Question: Basically I'm trying to create this:

This is what I have so far: <URL>.
Basically I have tried setting the label and inputs to 'display:block;' and making the inputs have 'width:100%;'. But that of course makes the inputs break to a new line. Then I tried adding 'white-space:nowrap;' to the p tags and that almost gets the effect that I need, but the inputs then go outside of the container bounds.
Any idea how to do something like this?
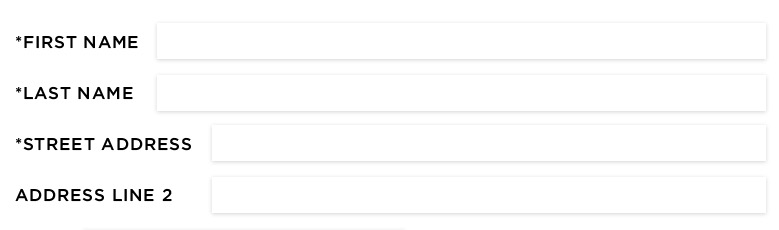
Answer: Well, I would use JavaScript to do this, since CSS and this is how it would look like without changing your HTML or CSS.
( This will work even if you change the 'width' of your '.container')
## Demo on Fiddle
### HTML:
'''
<div class="container">
<form>
<p>
<label>*First Name</label>
<input type="text" />
</p>
<p>
<label>*Last Name</label>
<input type="text" />
</p>
<p>
<label>*Street Address</label>
<input type="text" />
</p>
<p>
<label>Address Line 2</label>
<input type="text" />
</p>
</form>
</div>
'''
### JavaScript:
'''
var fWidth = window.getComputedStyle(document.getElementsByClassName('container')[0]).width.slice(0, -2);
var labels = document.getElementsByTagName('label');
var inputs = document.getElementsByTagName('input');
for (i = 0; i < labels.length; i++) {
var labelWidth = window.getComputedStyle(labels[i]).width.slice(0, -2);
var inputWidth = fWidth - labelWidth;
inputs[i].style.width = inputWidth + 'px';
}
'''
### CSS:
'''
.container {
width: 500px;
padding: 40px;
border: 1px solid black;
}
label {
display: inline-block;
}
p {
white-space: nowrap;
}
input {
-webkit-box-shadow: -2px 2px 10px 0px rgba(50, 50, 50, 0.22);
-moz-box-shadow: -2px 2px 10px 0px rgba(50, 50, 50, 0.22);
box-shadow: -2px 2px 10px 0px rgba(50, 50, 50, 0.22);
border: 0;
padding: 10px;
display: inline-block;
}
'''